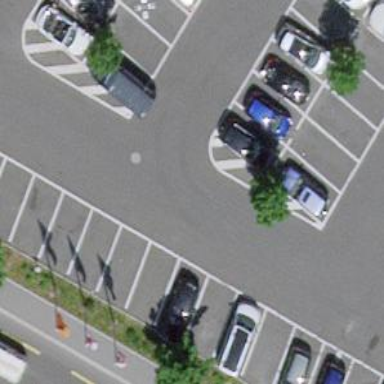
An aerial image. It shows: Parking aisle designated as service road.